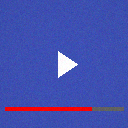
Screen state: on